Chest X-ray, AP view. Patient: 65 years old, sex F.
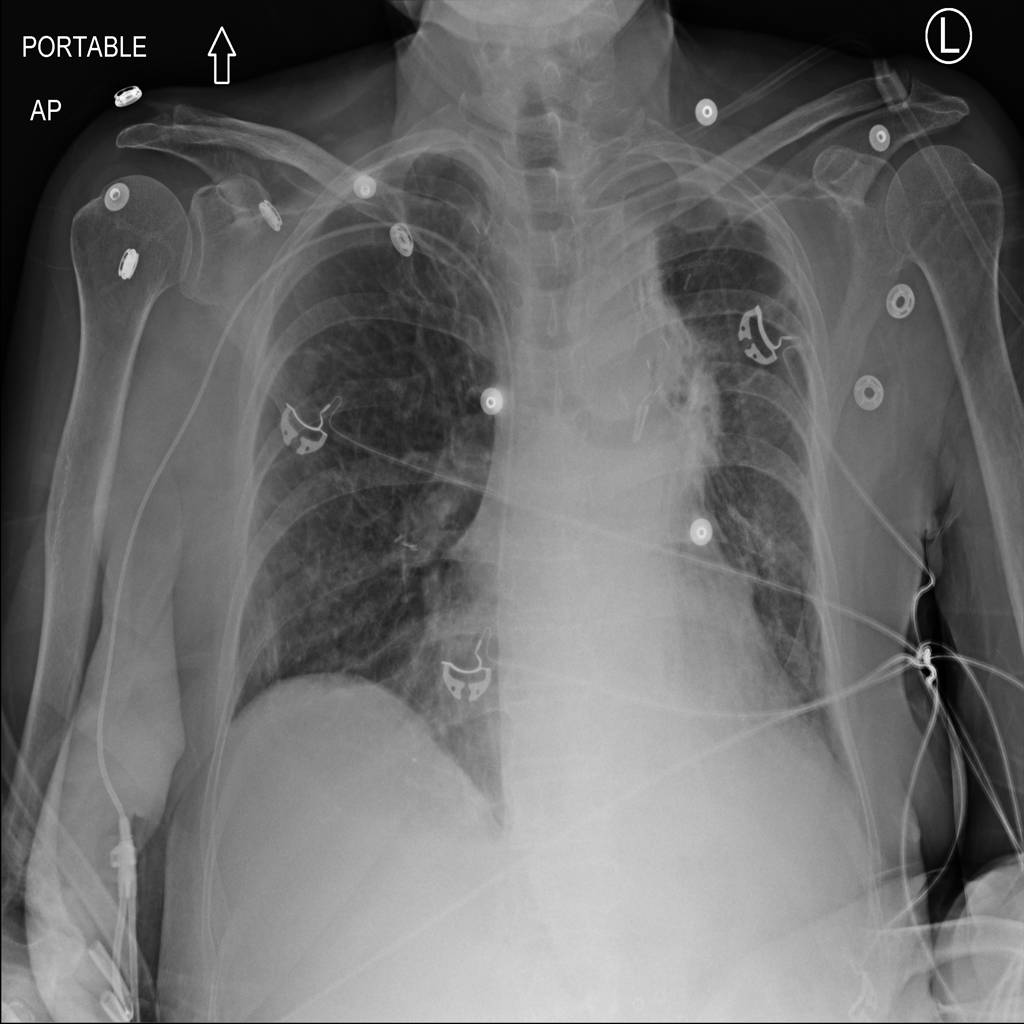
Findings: Atelectasis, Effusion, Infiltration